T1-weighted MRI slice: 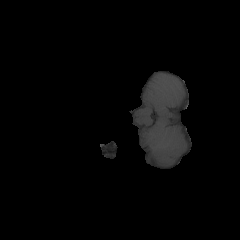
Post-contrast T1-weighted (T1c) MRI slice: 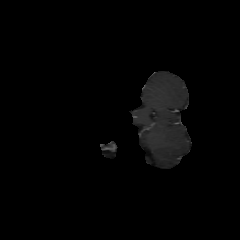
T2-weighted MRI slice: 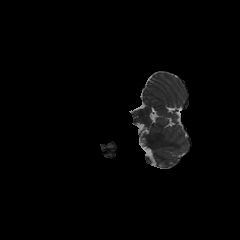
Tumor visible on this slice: no